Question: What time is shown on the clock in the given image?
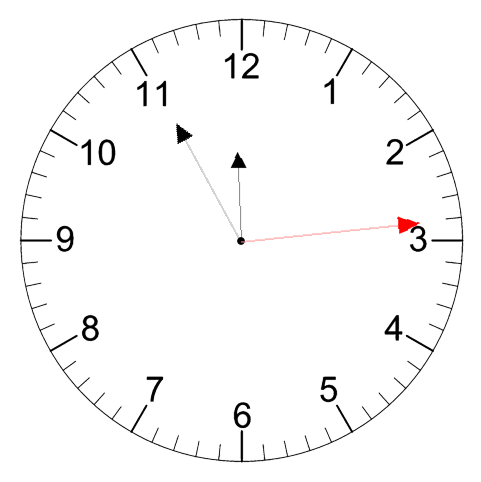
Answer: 11:55:14